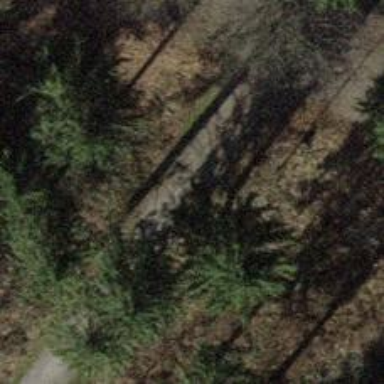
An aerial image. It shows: Unpaved path.